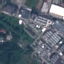
Label: Industrial